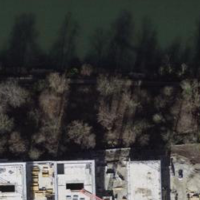
EUNIS habitat code: 41
Species observed at this site:
Osmia bicornis
Lamium galeobdolon